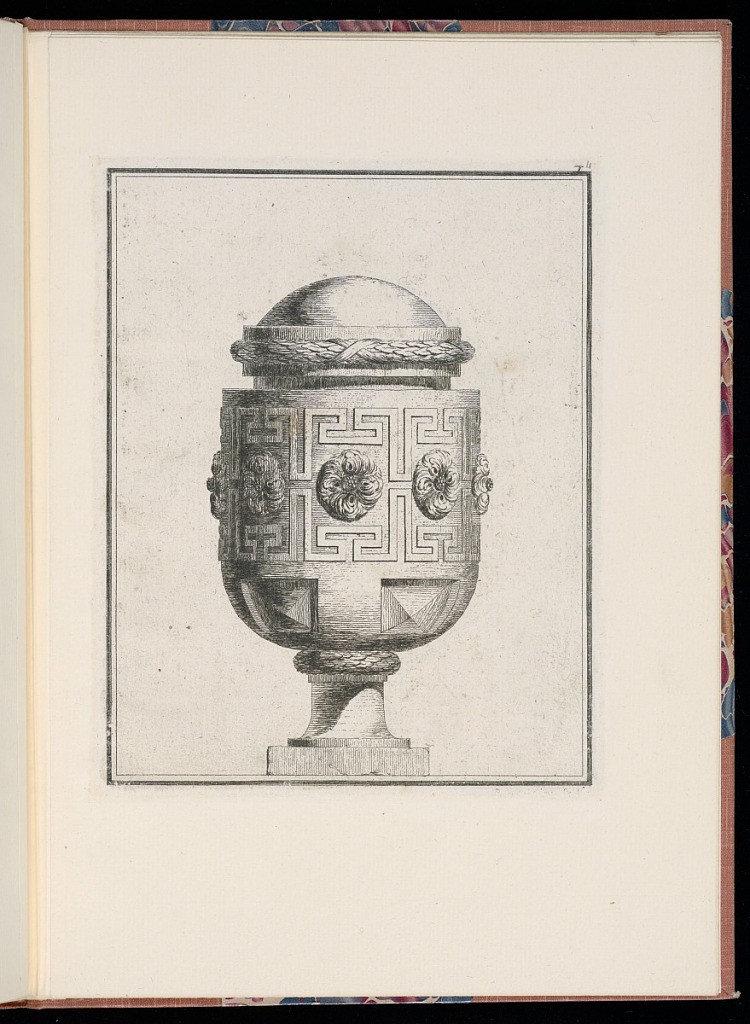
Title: Ornamental Vase Design
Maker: Jacques-Philippe de Beauvais, French, 1739 – 1781
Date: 1760-1764
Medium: Etching on laid paper
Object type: Print
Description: Oval vase with lid. The vase is decorated with laurel leaf, meander, and rosette ornamentation. The vase is elevated on a low, simple plinth. It appears that the plate was signed and numbered, but that this has been burnished out.